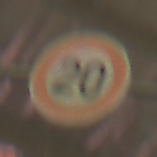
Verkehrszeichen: Geschwindigkeit20
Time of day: MorningAfternoon
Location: Roofed (Special)
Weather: NotSpecified
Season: NotSpecified
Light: Artificial